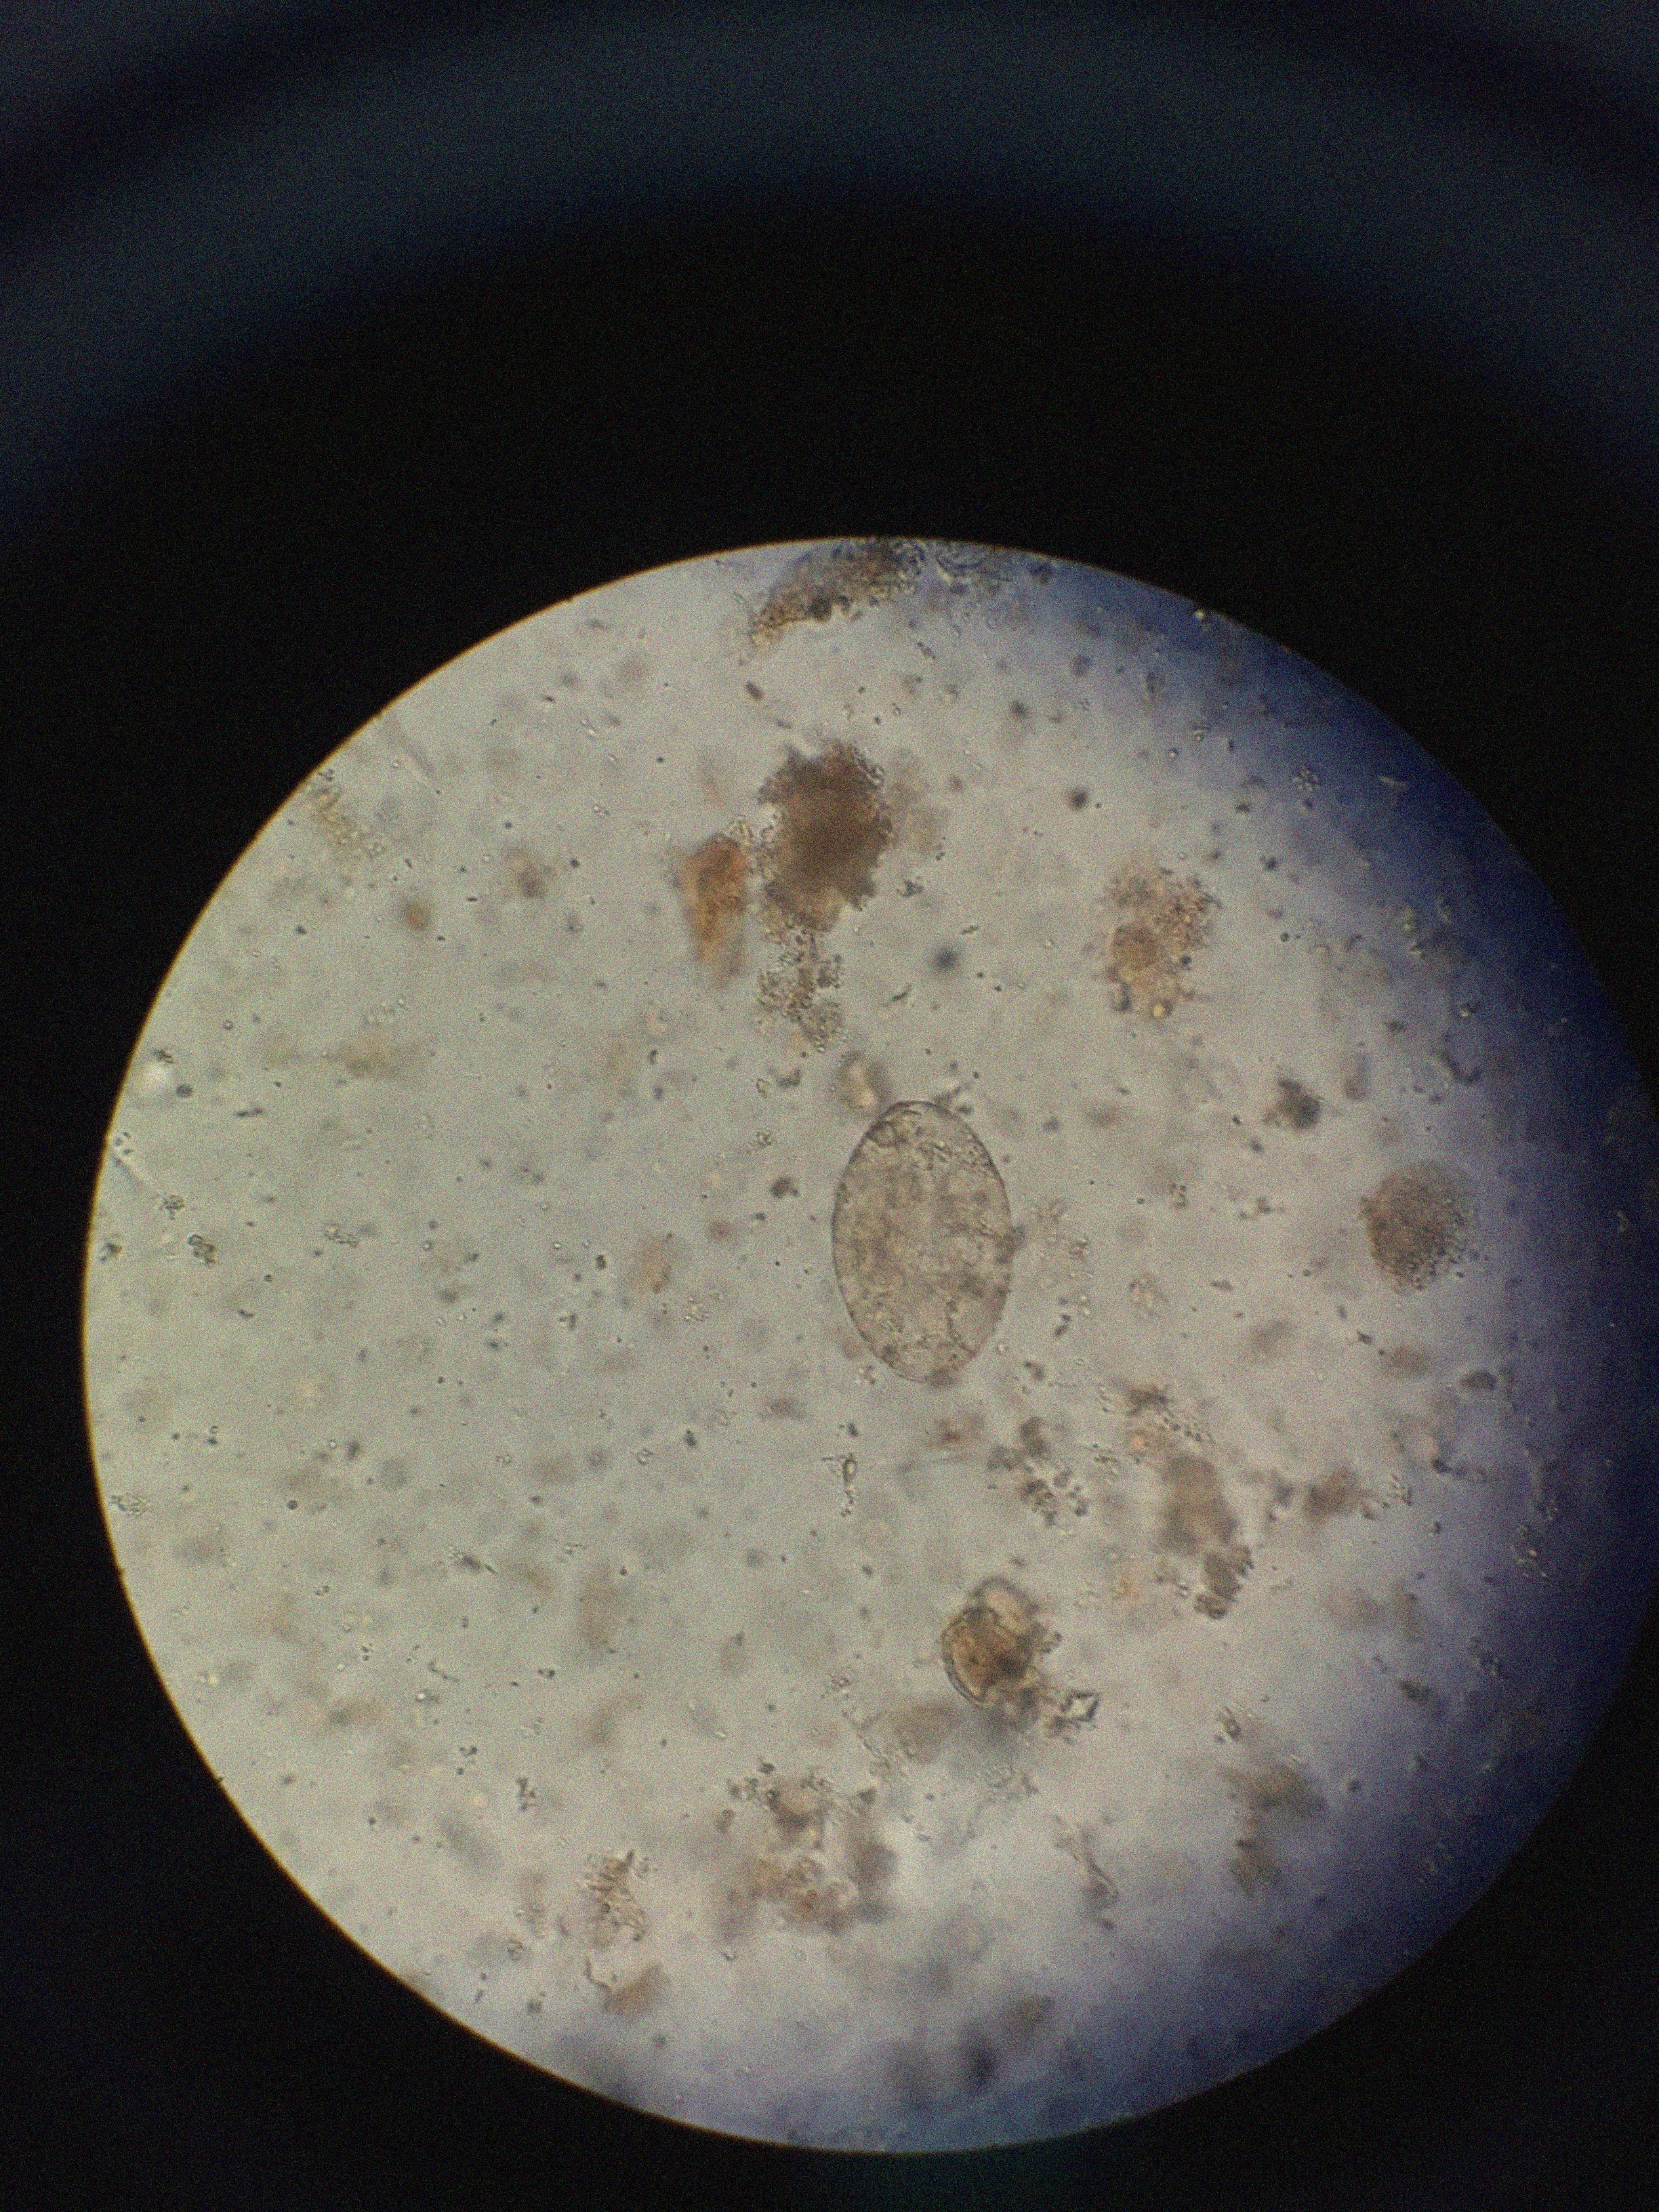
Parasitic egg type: Fasciolopsis buski